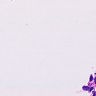
Metastatic tissue present: no